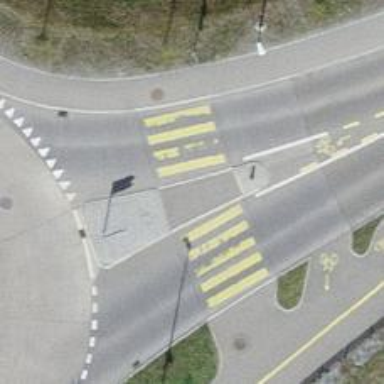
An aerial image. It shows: Uncontrolled zebra crossing with zebra markings.